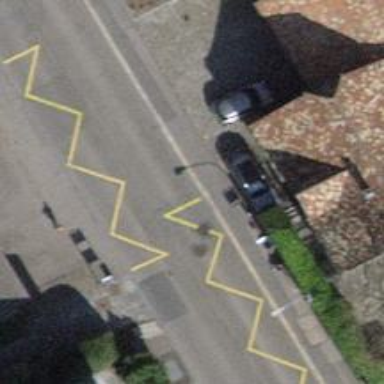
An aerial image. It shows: Bus stop equipped with public transport stop position.